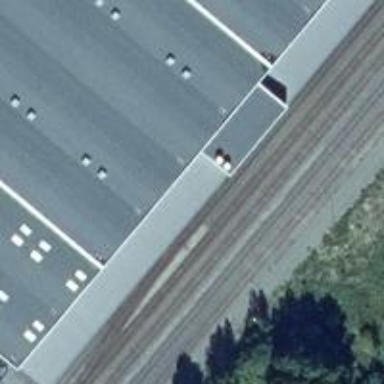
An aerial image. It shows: Close-up view of roof of building.